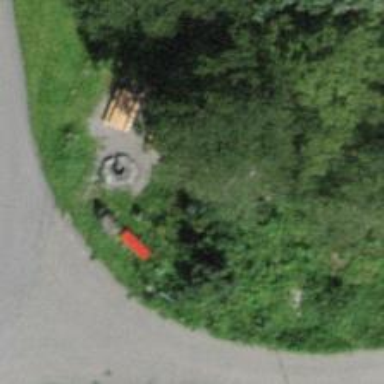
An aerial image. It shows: Bench for seating.